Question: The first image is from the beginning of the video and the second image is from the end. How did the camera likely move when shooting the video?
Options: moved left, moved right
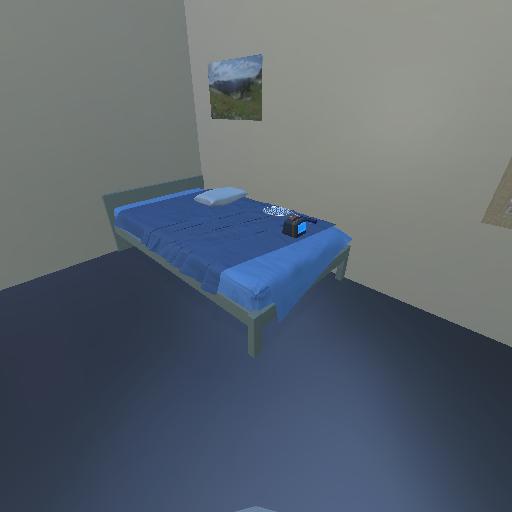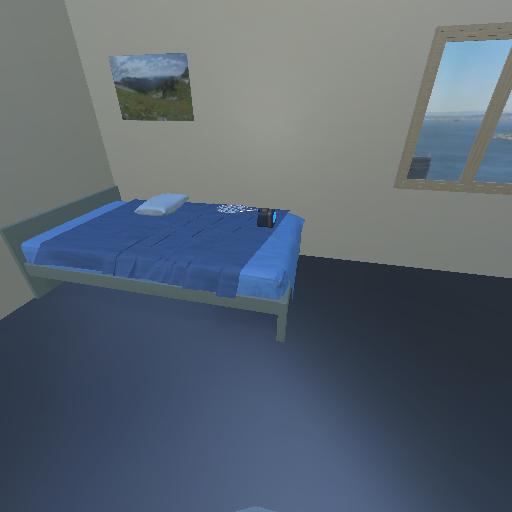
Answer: moved left